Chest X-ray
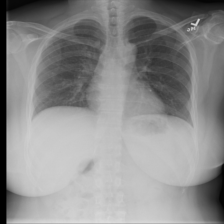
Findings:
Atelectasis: negative
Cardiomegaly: negative
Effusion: negative
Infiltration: negative
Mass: negative
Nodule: negative
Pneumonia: negative
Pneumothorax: negative
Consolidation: negative
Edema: negative
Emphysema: negative
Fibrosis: negative
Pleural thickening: negative
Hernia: negative